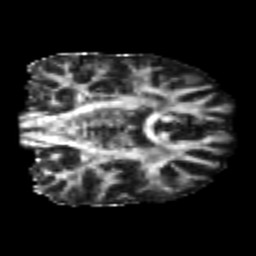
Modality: FA
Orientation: coronal
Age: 26
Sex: male
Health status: healthy
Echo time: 0.074 s